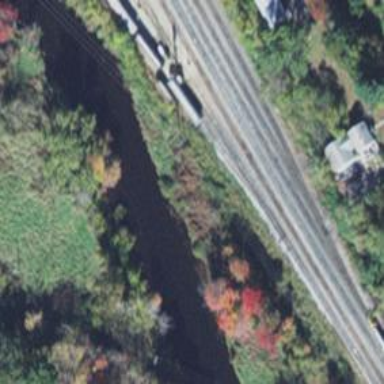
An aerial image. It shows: Railway yard.